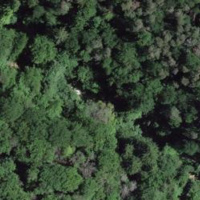
EUNIS habitat code: 41
Species observed at this site:
Asplenium trichomanes
Polystichum aculeatum
Impatiens parviflora
Taxus baccata
Lamium galeobdolon